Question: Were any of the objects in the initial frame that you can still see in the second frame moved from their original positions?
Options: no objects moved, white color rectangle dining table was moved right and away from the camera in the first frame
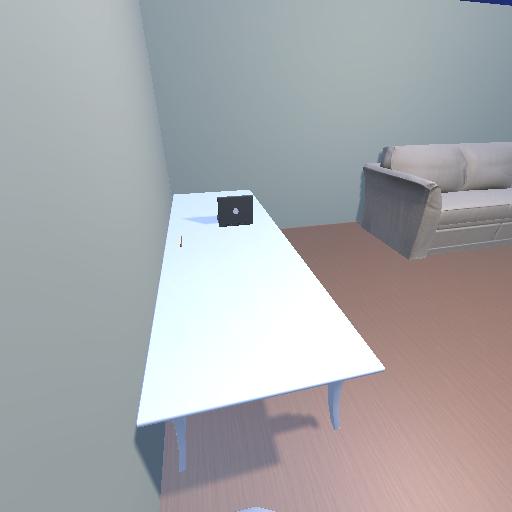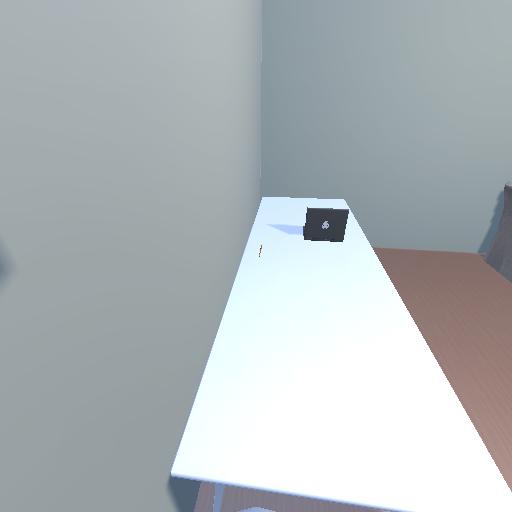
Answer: no objects moved